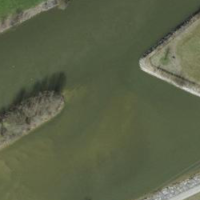
EUNIS habitat code: 15
Species observed at this site:
Centaurea scabiosa